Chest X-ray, PA view. Patient: 69 years old, sex M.
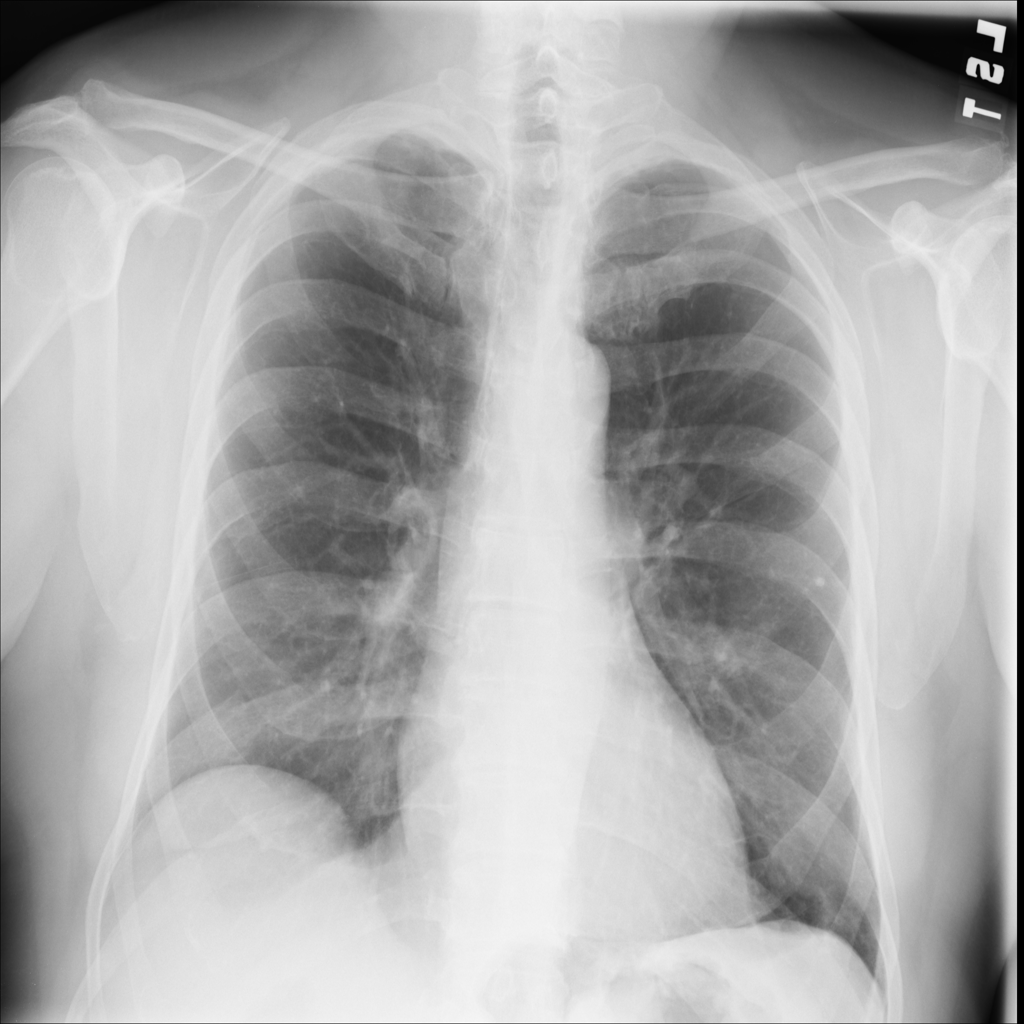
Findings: No Finding